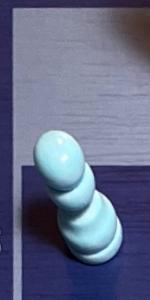
Label: Pawn_White